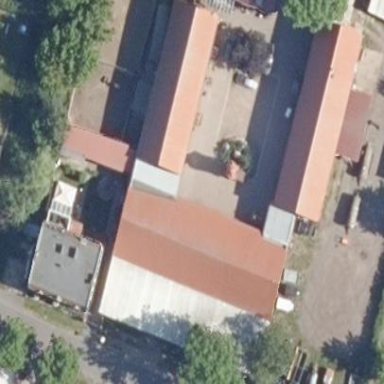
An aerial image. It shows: Farm auxiliary building.